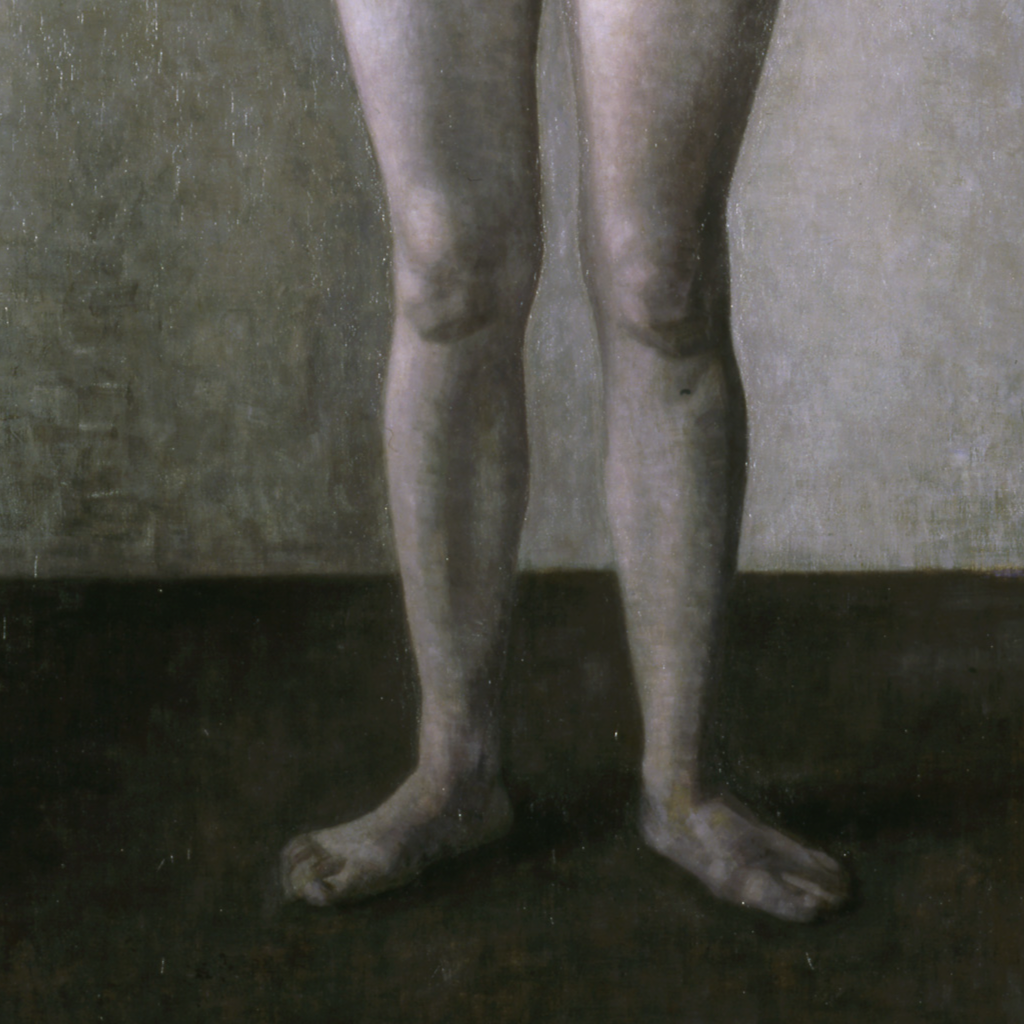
portrait painting, medium, soft diffused light, bare legs and feet of standing nude woman, pale neutral background dark floor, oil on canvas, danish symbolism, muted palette